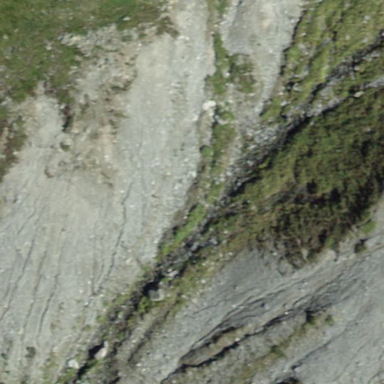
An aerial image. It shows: Natural scree.